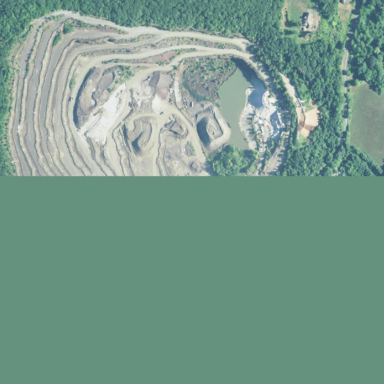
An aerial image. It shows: Quarry area.